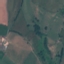
Land use / land cover: Pasture